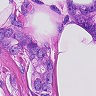
Metastatic tissue present: yes